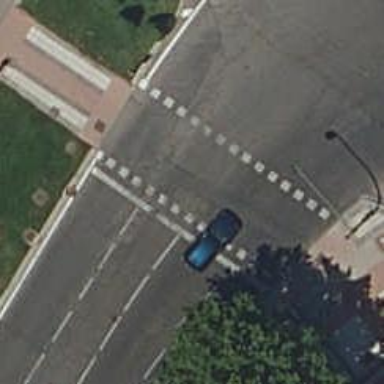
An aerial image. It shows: Road crossing with traffic signals.